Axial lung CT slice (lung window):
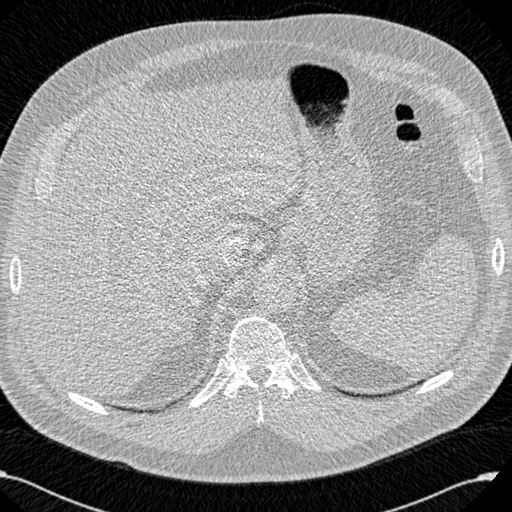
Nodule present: no